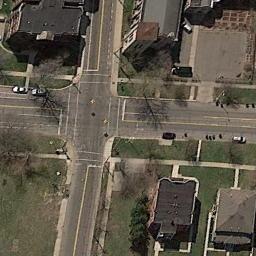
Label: intersection